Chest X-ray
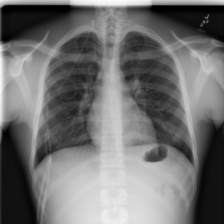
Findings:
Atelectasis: negative
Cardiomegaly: negative
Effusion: negative
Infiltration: negative
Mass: negative
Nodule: negative
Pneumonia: negative
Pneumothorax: negative
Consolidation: negative
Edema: negative
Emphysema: negative
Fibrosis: negative
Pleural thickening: negative
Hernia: negative